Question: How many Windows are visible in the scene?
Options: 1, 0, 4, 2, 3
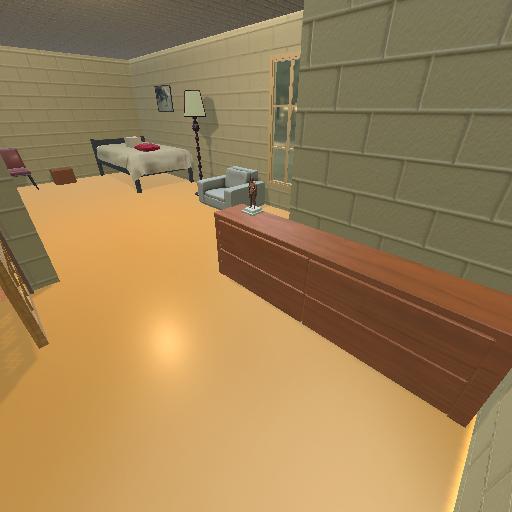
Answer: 1